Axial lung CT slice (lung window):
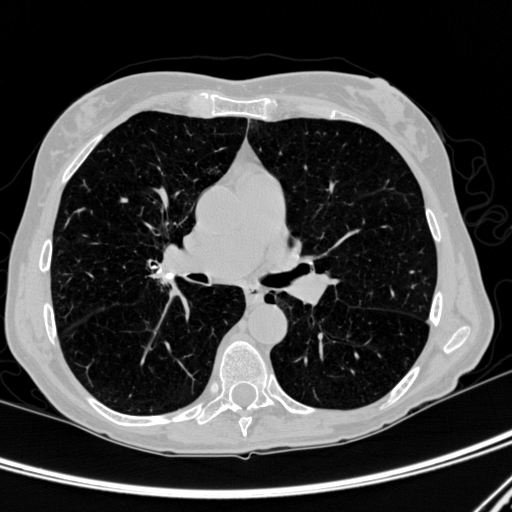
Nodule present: no